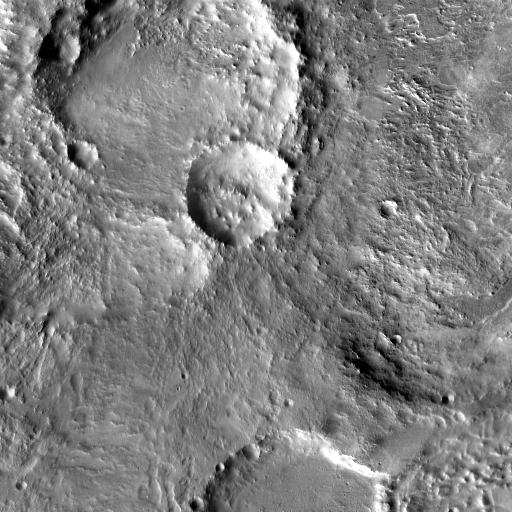
Crater classes present: Background, Other, Buried, Secondary